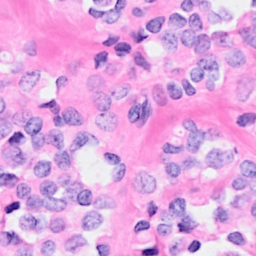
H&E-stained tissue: Breast